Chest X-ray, AP view. Patient: 73 years old, sex F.
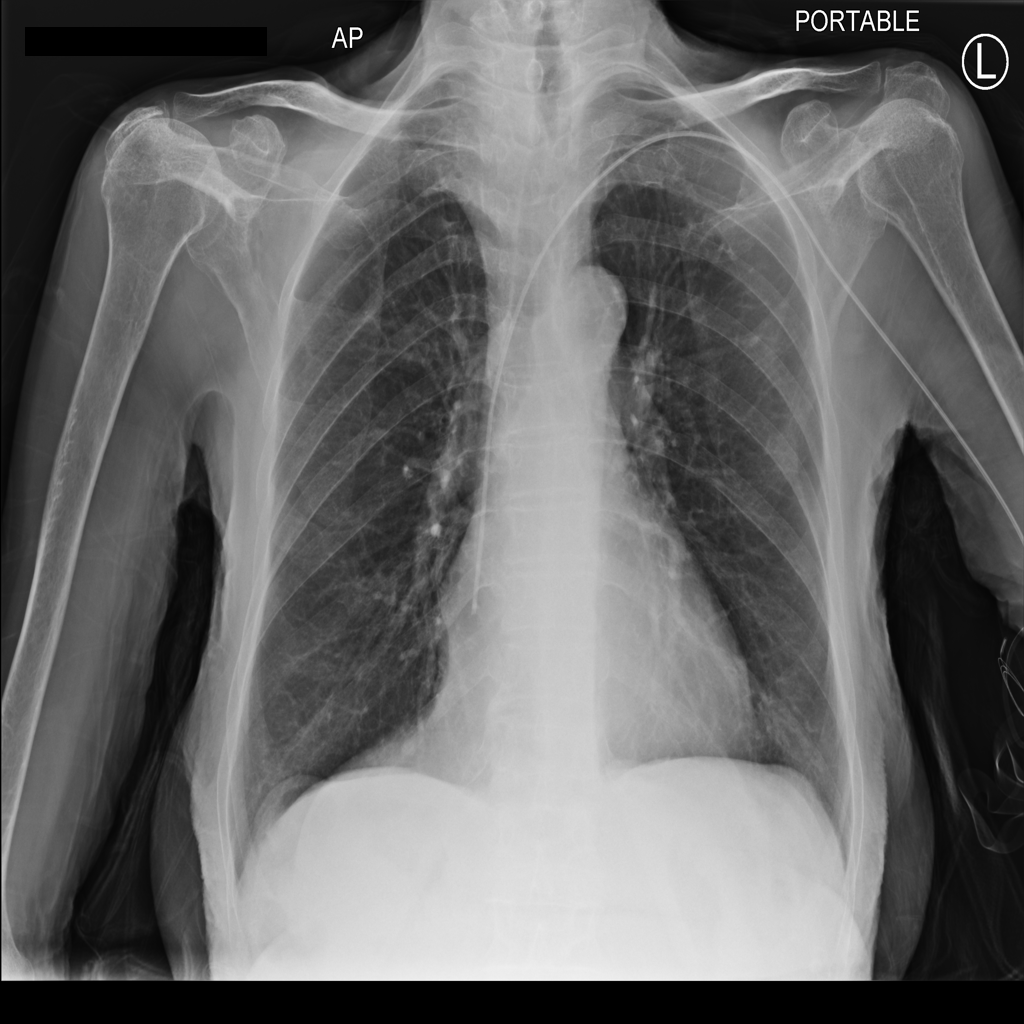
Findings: No Finding